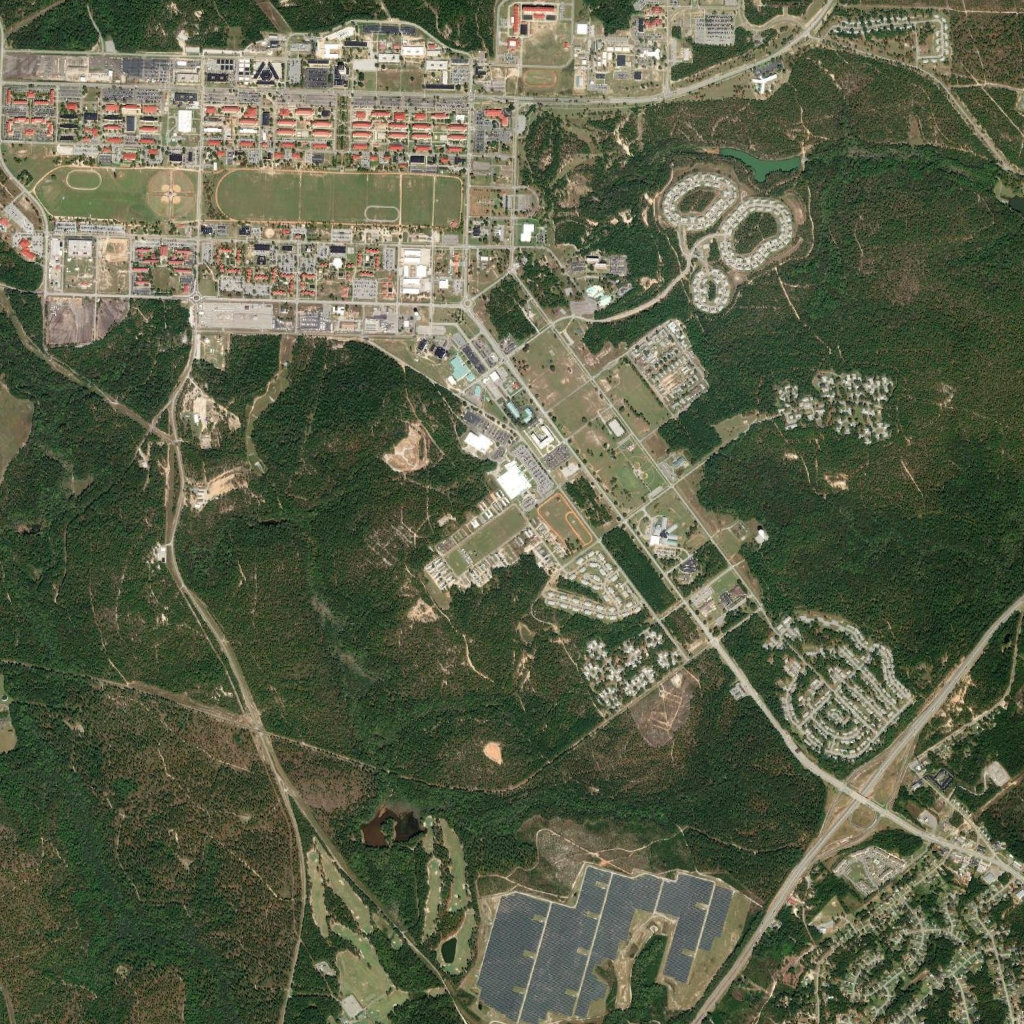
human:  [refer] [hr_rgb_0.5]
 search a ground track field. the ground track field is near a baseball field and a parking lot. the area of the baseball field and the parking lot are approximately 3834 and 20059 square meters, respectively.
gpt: <box>[[52, 48, 57, 54, 0]]</box>